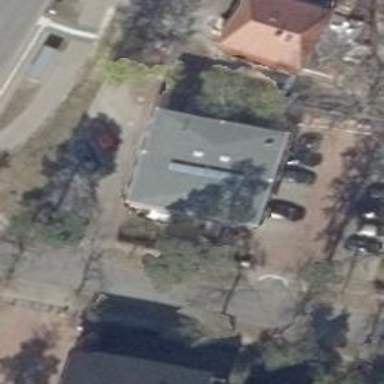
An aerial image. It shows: House with quadruple saltbox roof shape.